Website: apple
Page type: customer-info-address
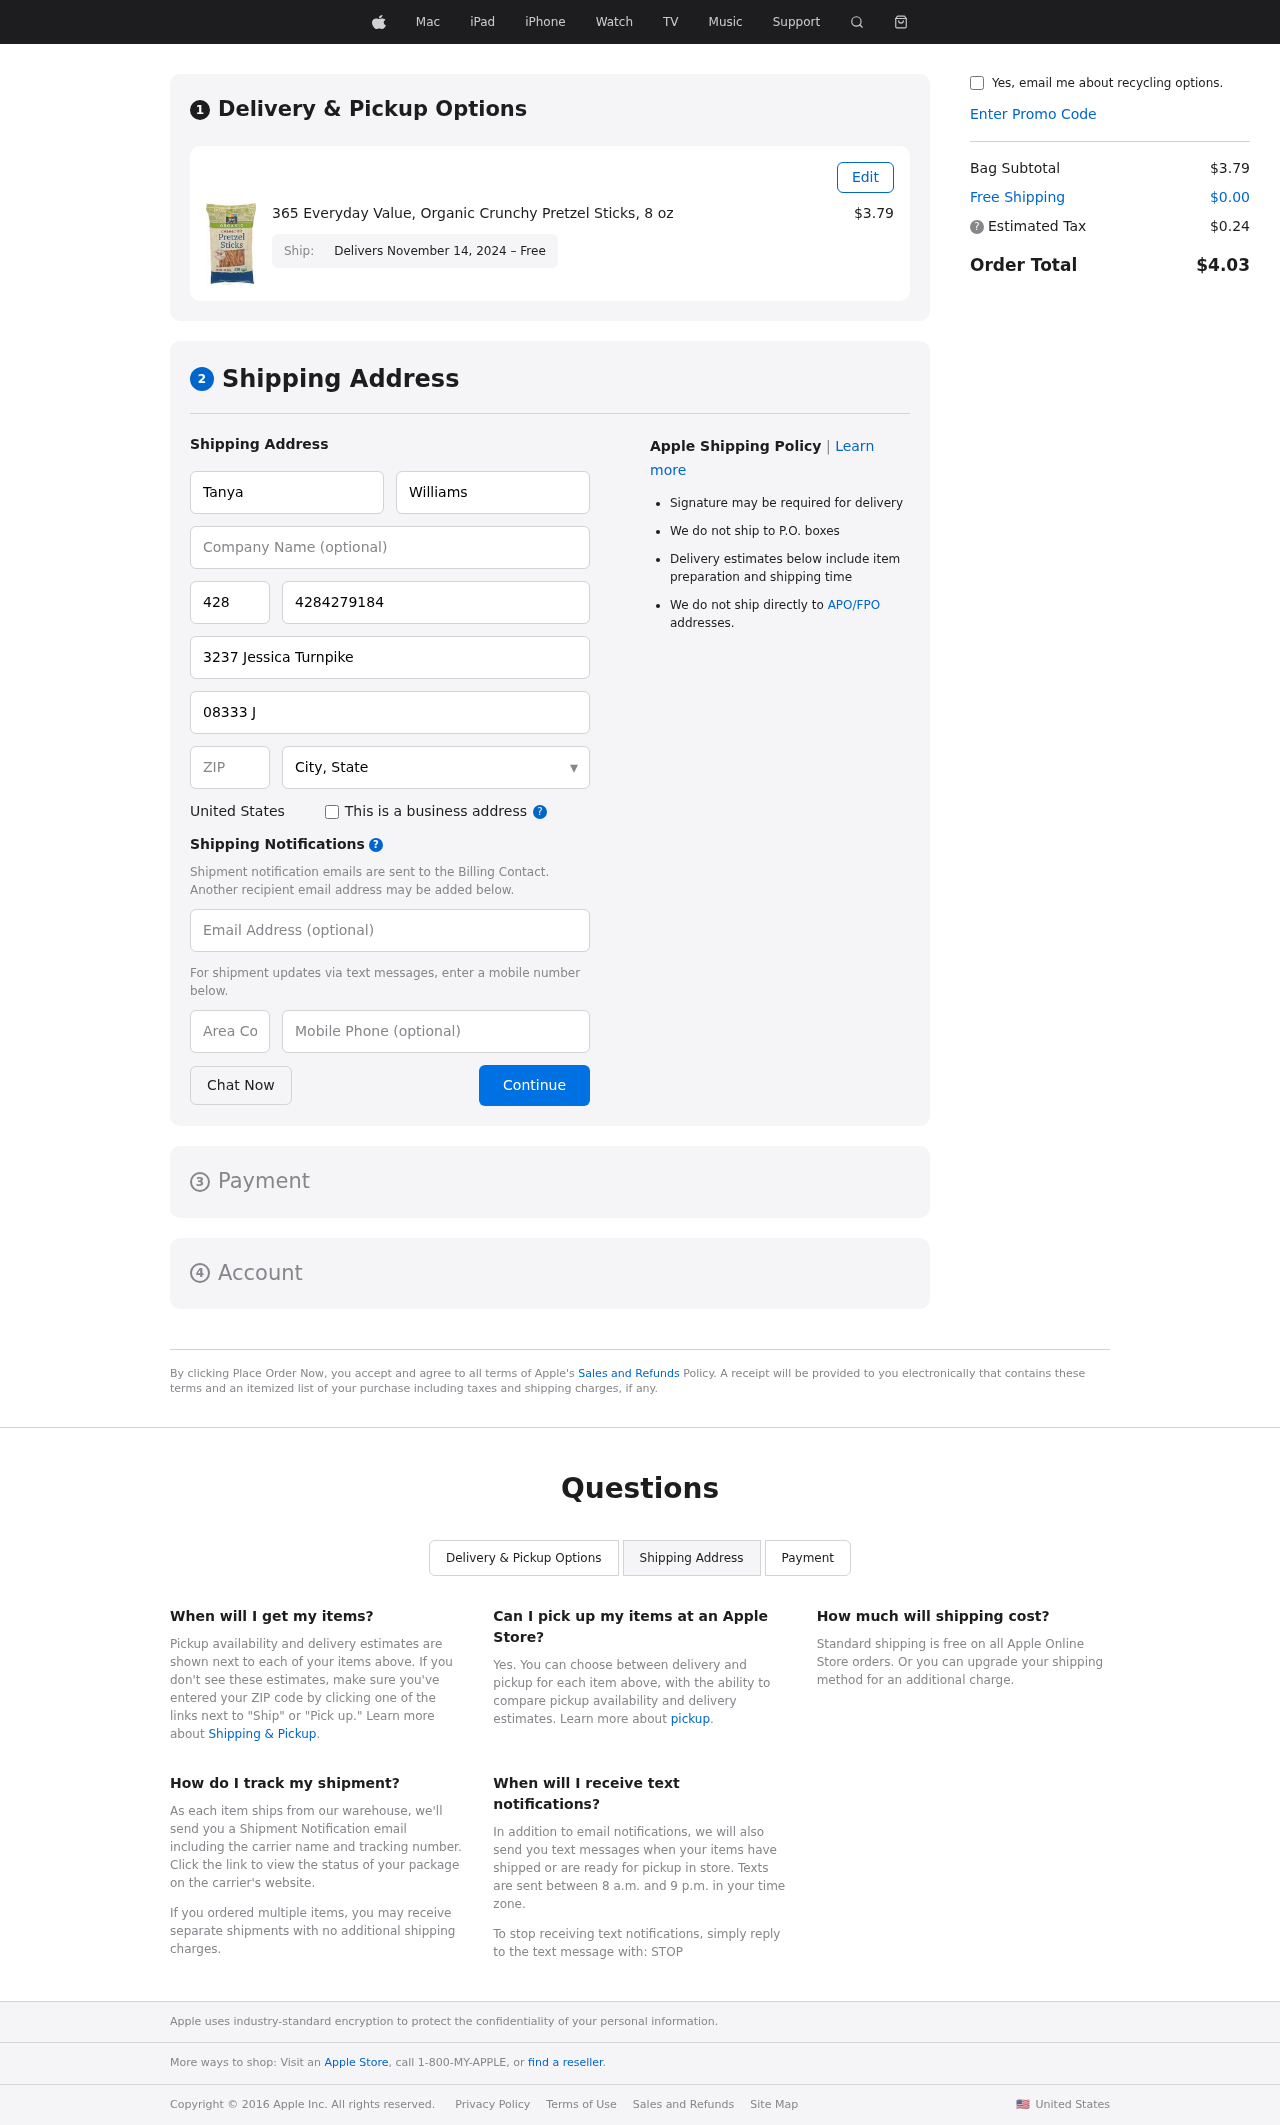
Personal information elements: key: PII_CITY_STATE
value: West Barbarachester, CA
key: PII_COUNTRY
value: United States
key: PII_EMAIL
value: tanyawilliams@yahoo.com
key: PII_FIRSTNAME
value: Tanya
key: PII_LASTNAME
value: Williams
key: PII_PHONE
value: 4284279184
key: PII_PHONE_AREA
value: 428
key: PII_POSTCODE
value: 83645
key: PII_STREET
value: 3237 Jessica Turnpike
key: PII_STREET2
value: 08333 Joshua Junctions
Product elements: key: PRODUCT1_NAME
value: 365 Everyday Value, Organic Crunchy Pretzel Sticks, 8 oz
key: PRODUCT1_PRICE
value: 3.79
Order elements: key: ORDER_DELIVERY_DATE
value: Delivers November 14, 2024 – Free
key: ORDER_SUBTOTAL
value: $3.79
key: ORDER_SHIPPING_COST
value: $0.00
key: ORDER_TAX
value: $0.24
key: ORDER_TOTAL
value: $4.03